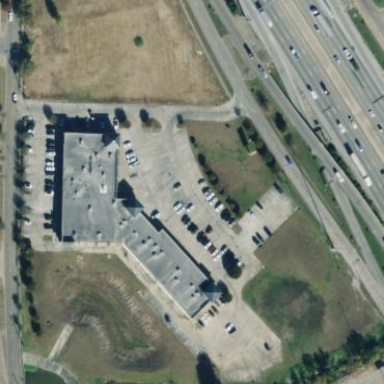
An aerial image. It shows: Flat-roofed retail building.